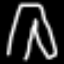
Label: pants